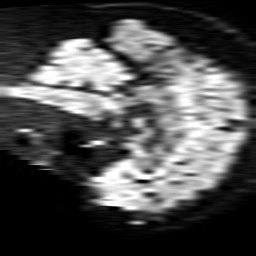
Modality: TRACE
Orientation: sagittal
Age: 51
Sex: male
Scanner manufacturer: philips
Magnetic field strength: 1.5 T
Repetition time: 3.506 s
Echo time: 0.09257 s